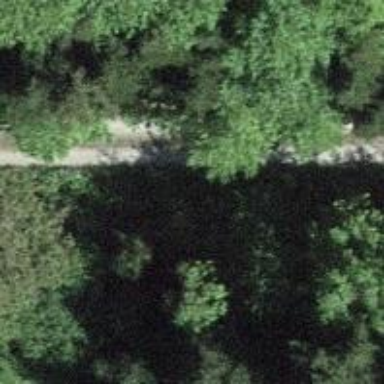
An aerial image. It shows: Gravel track with grade2 quality.